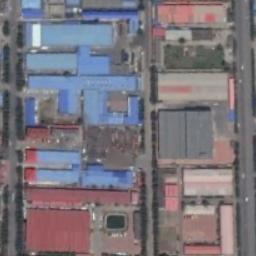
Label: industrial_area